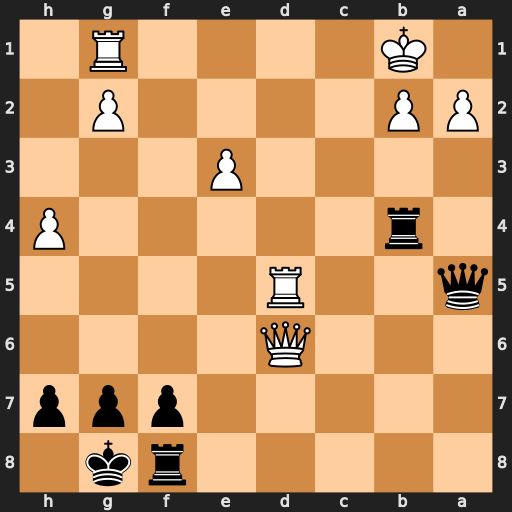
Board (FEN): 5rk1/5ppp/3Q4/q2R4/1r5P/4P3/PP4P1/1K4R1
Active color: b
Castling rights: -
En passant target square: -
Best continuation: Qa3 Qe5 Ra8 Rgd1 Qxa2+